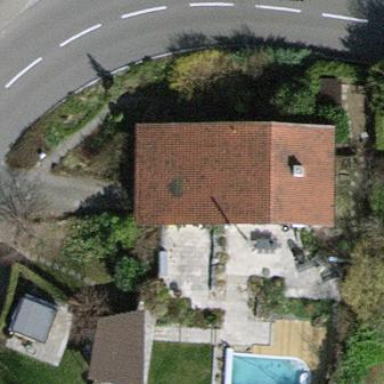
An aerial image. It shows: Detached building.